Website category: auto
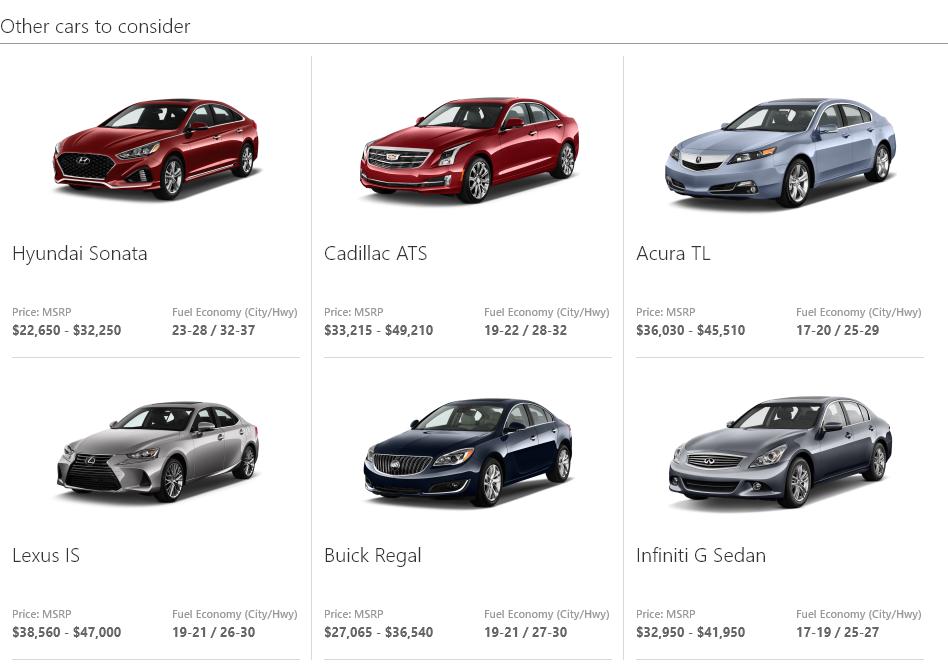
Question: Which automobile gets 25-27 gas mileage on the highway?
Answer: Infiniti G Sedan

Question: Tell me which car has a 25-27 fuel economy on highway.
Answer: Infiniti G Sedan